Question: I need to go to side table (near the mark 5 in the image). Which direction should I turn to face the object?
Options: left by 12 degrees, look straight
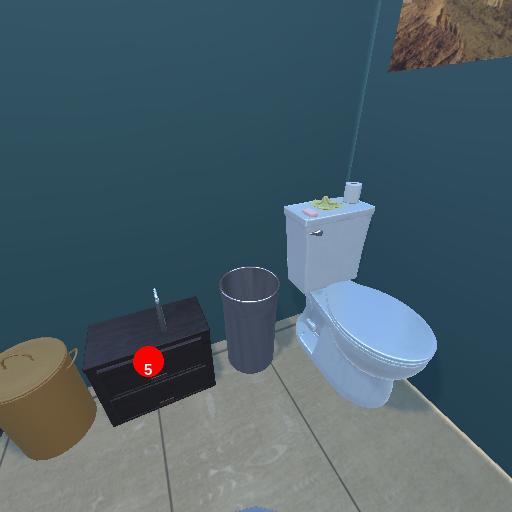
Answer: left by 12 degrees